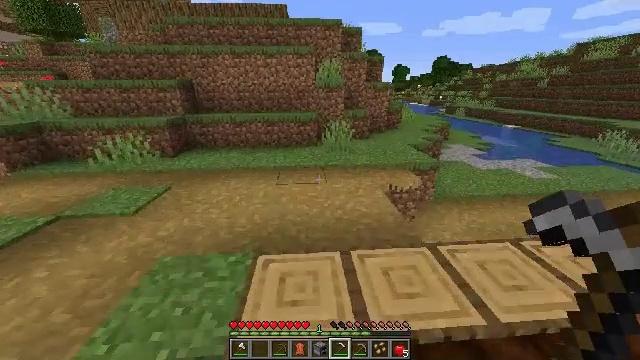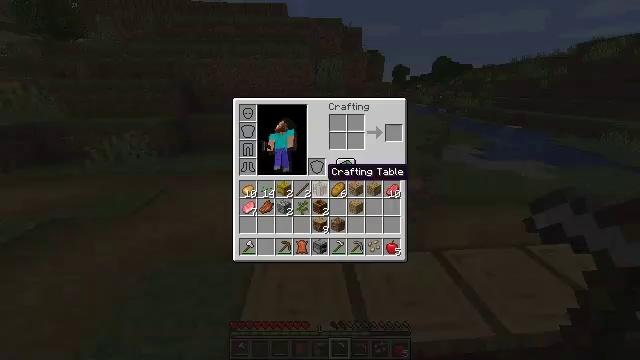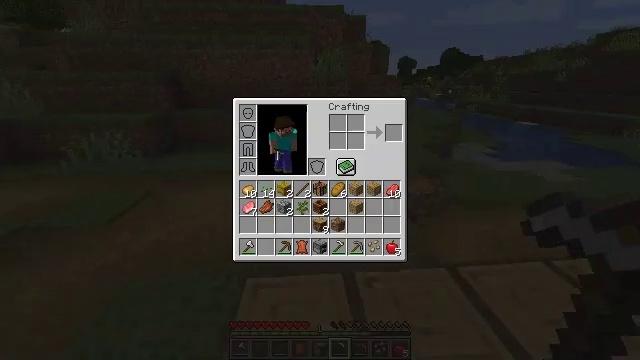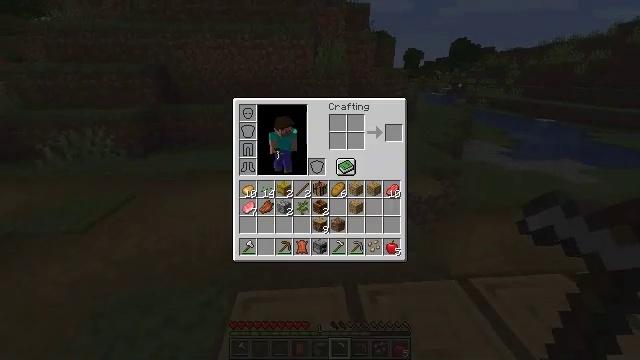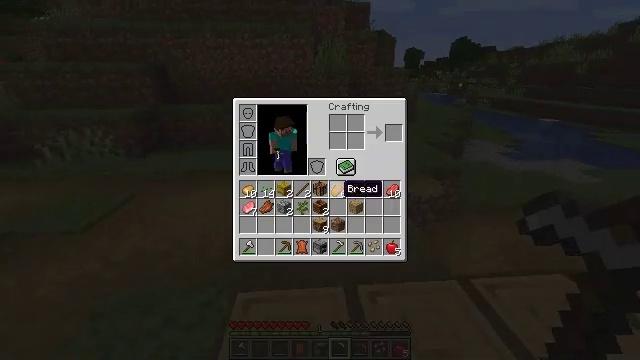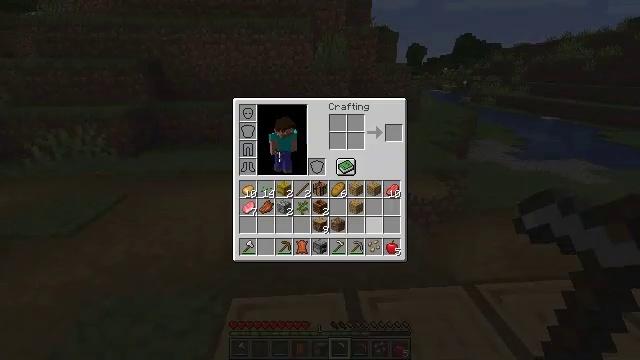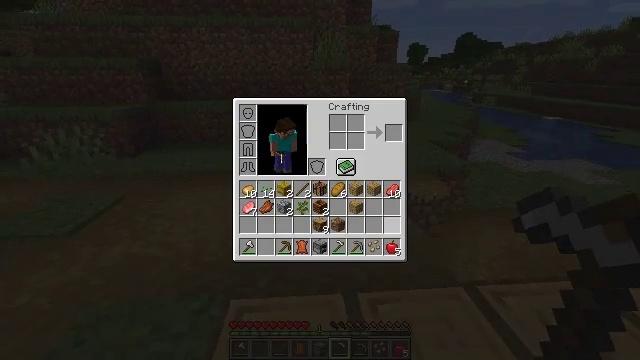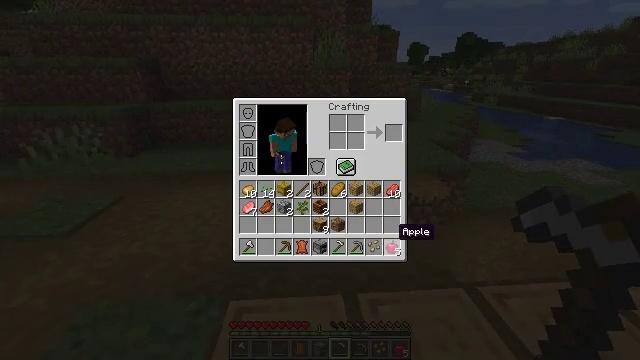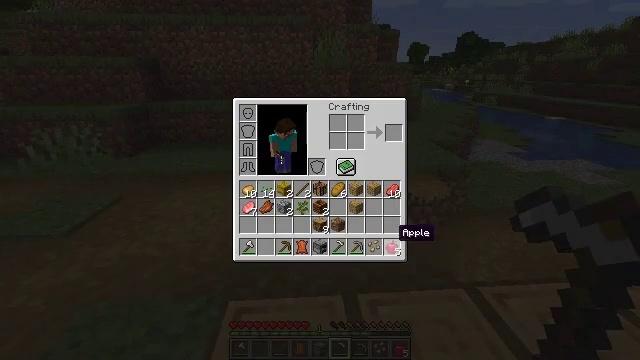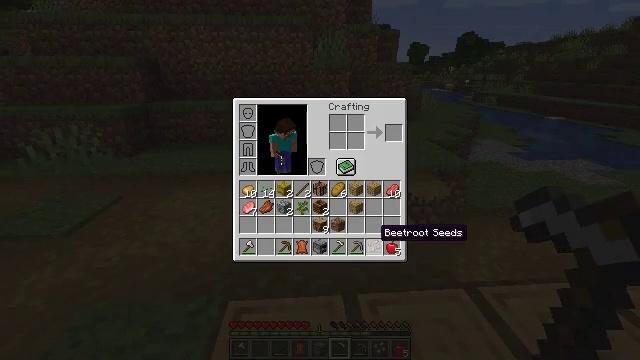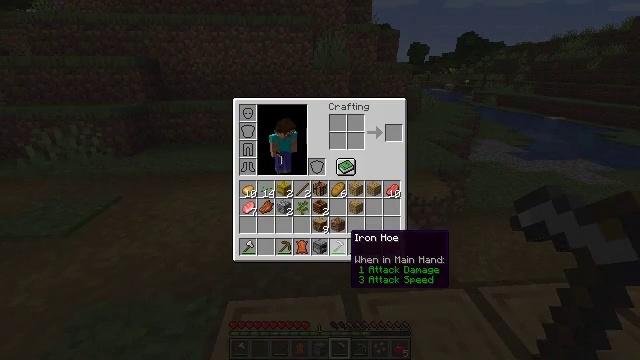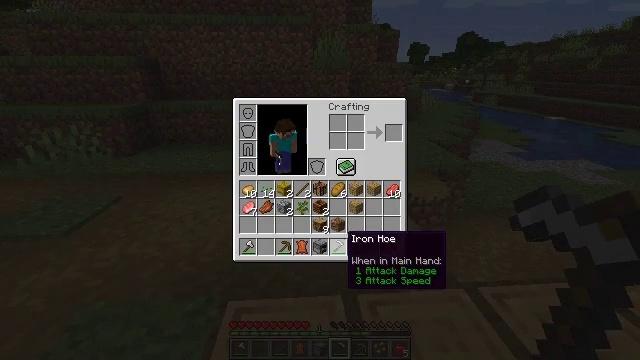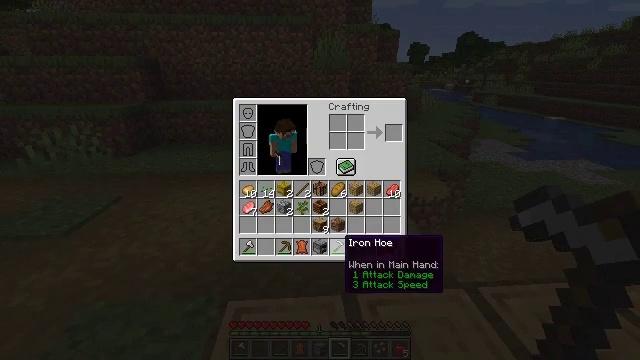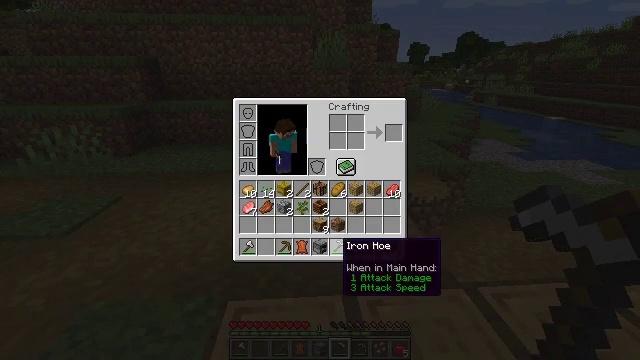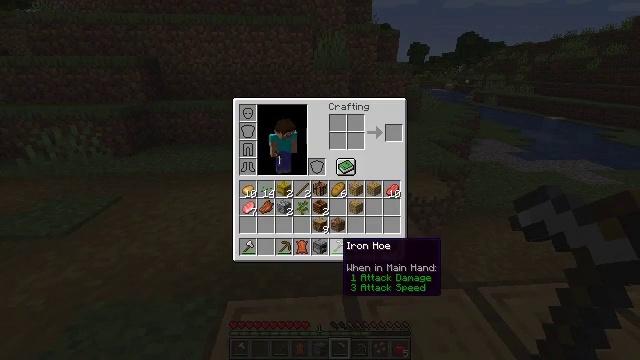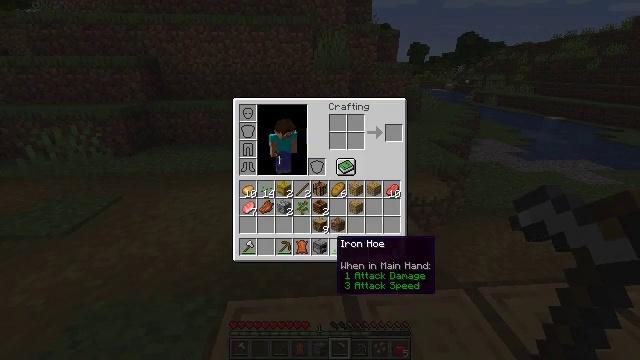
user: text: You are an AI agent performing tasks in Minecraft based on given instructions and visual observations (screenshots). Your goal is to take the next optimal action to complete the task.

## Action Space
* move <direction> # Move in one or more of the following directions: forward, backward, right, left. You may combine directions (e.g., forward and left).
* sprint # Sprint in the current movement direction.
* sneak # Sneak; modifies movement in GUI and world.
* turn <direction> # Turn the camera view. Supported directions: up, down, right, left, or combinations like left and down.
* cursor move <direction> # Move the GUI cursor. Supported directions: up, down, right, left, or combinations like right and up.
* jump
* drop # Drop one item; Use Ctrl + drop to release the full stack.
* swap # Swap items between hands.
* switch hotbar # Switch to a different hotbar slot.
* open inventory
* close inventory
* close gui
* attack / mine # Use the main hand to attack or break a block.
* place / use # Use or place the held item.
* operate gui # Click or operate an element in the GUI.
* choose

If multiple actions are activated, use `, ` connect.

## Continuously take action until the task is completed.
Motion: motion action
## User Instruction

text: Mine the farmland block.
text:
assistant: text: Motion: open inventory
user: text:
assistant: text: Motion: open inventory
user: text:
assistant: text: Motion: open inventory
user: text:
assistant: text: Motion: cursor move right and down
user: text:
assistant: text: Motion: cursor move right and down
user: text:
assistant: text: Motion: cursor move right and down
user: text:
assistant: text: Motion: no_op
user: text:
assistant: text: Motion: no_op
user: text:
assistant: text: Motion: cursor move left
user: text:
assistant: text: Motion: cursor move left
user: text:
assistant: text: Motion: sneak
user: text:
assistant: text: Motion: sneak
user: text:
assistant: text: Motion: sneak
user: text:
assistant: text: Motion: sneak
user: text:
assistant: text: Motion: sneak
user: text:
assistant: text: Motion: sneak, cursor move left
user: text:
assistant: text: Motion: sneak
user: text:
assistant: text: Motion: sneak, operate gui
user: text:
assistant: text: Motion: sneak, operate gui
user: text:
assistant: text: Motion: sneak, operate gui
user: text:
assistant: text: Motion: sneak
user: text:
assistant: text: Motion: sneak, cursor move left and up
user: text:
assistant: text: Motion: sneak, cursor move left and up
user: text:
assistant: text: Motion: sneak
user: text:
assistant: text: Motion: sneak, cursor move left and up
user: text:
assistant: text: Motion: sneak, cursor move left and up
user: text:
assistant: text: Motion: sneak
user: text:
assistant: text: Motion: sneak
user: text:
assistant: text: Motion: sneak, cursor move down
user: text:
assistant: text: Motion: sneak